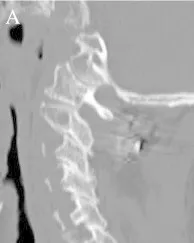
Sagittal computer tomography reconstruction images three months after the surgery.the C1-C2 reduction was maintained.
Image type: radiology (ct)